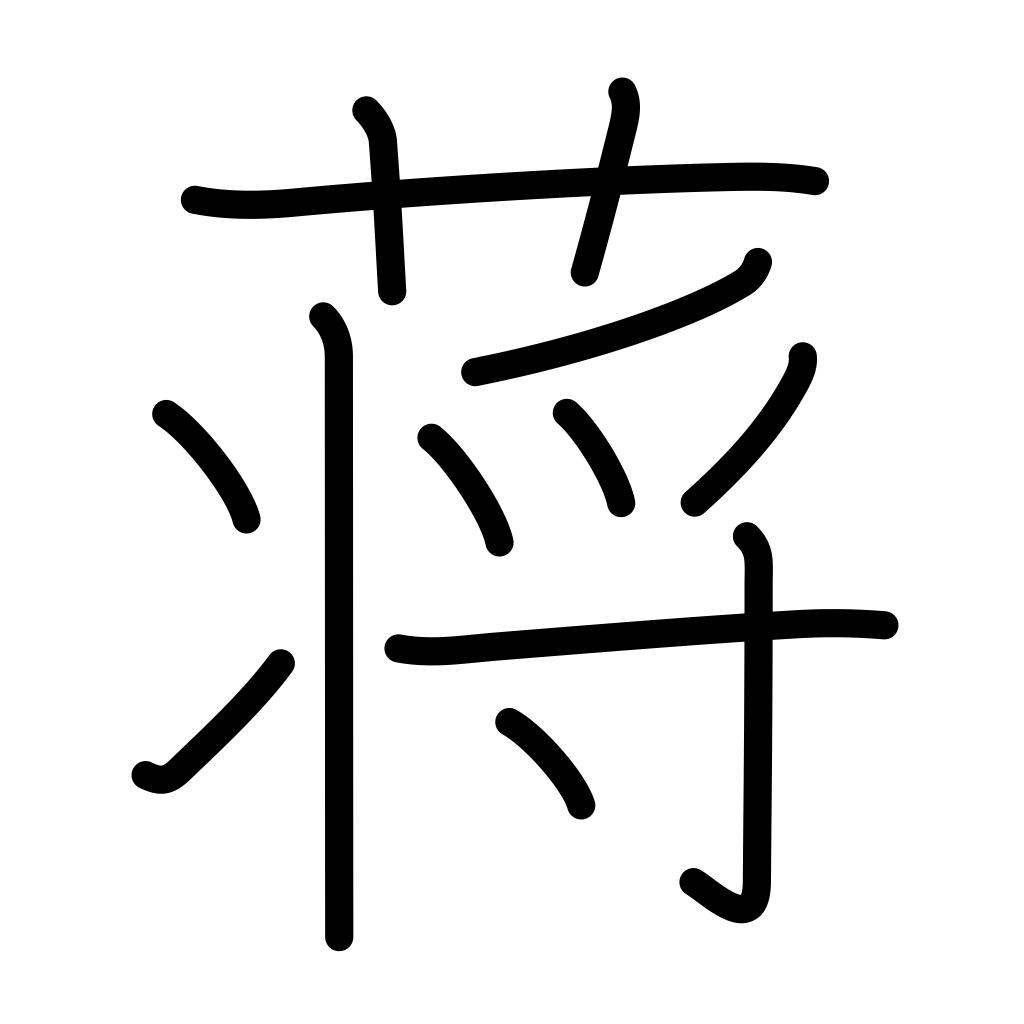
Meaning: reed